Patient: sex F, age 56
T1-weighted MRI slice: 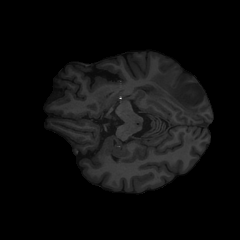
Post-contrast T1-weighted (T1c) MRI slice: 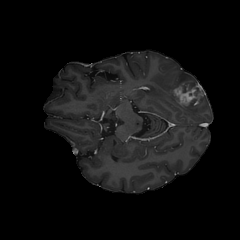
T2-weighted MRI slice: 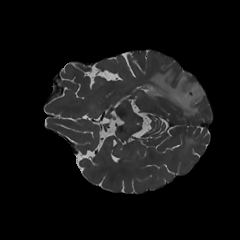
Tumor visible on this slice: yes
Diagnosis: Glioblastoma, IDH-wildtype
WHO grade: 4